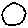
Label: circle